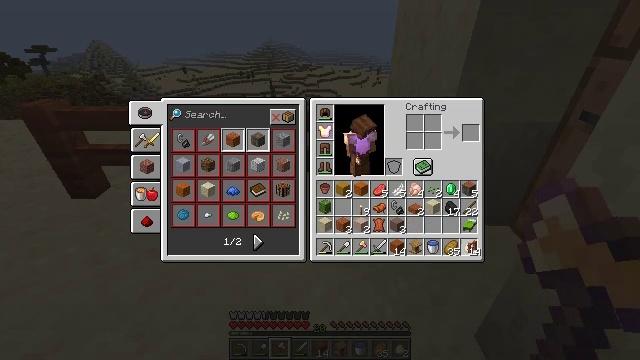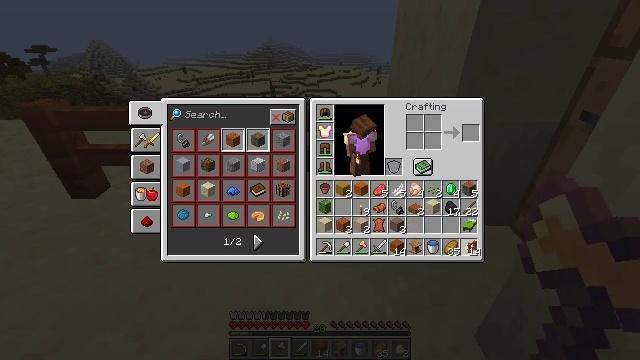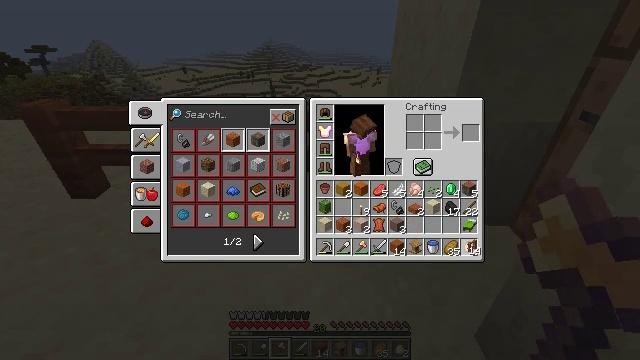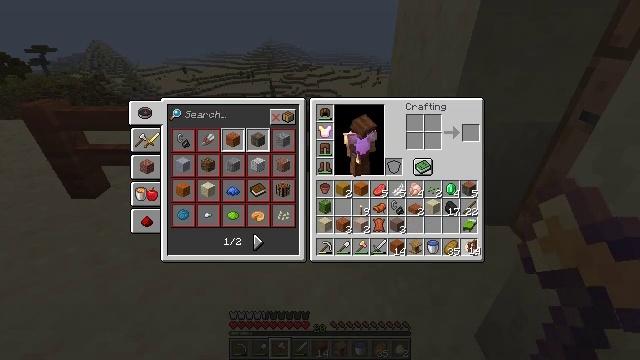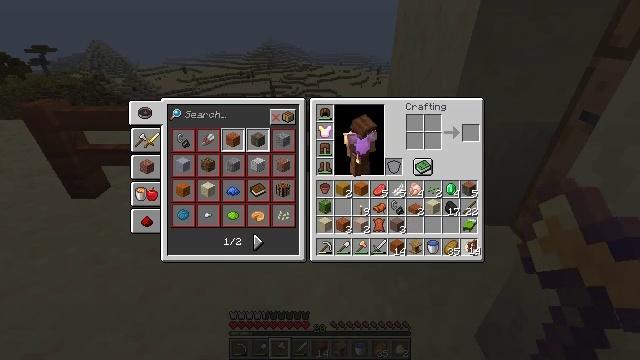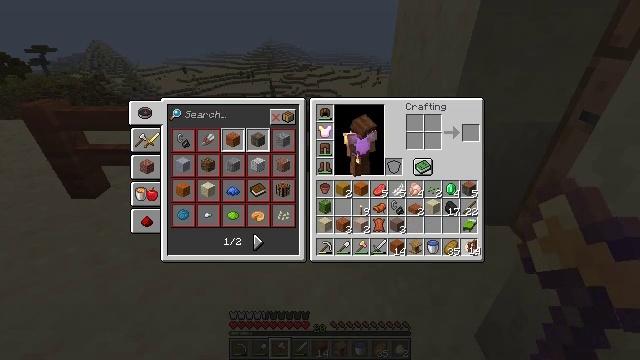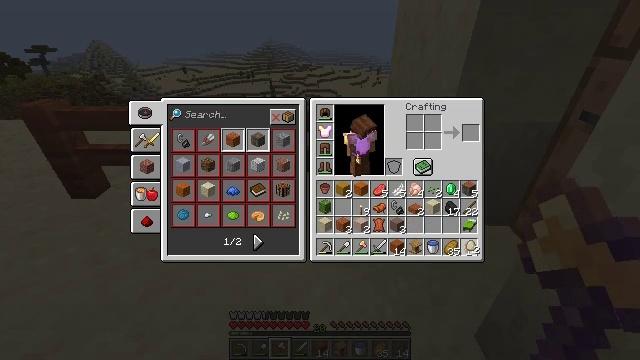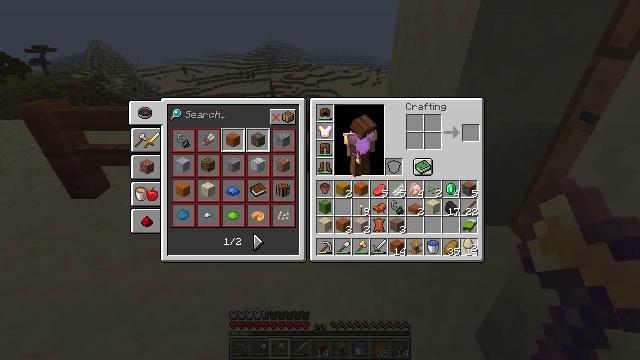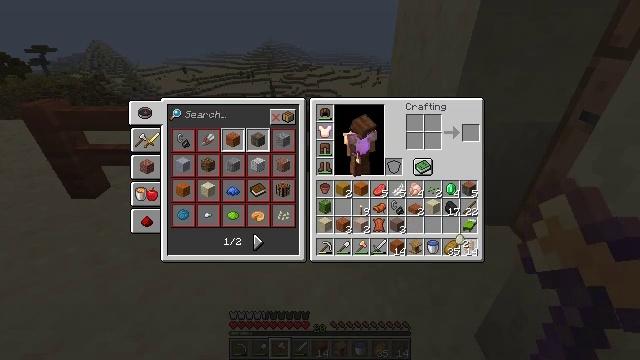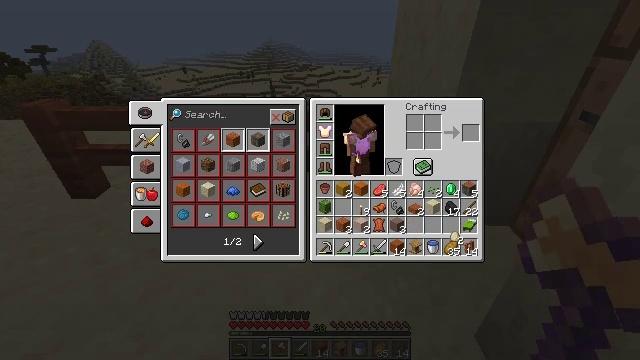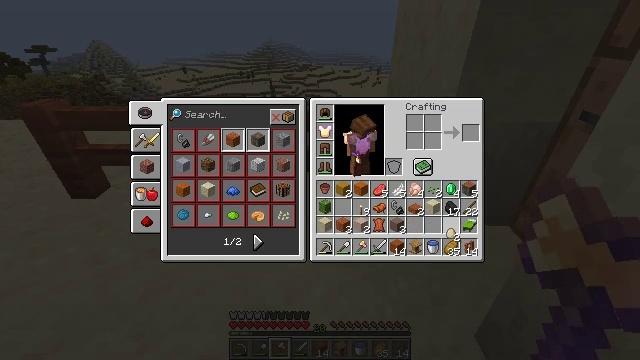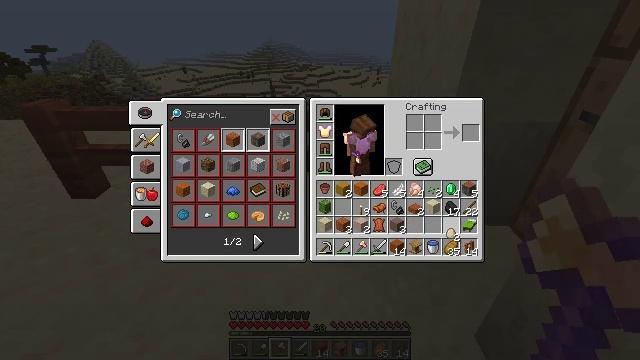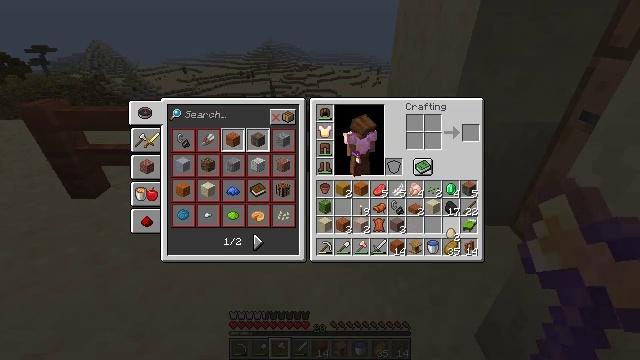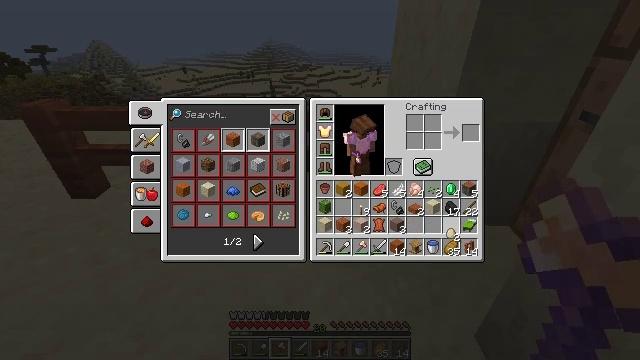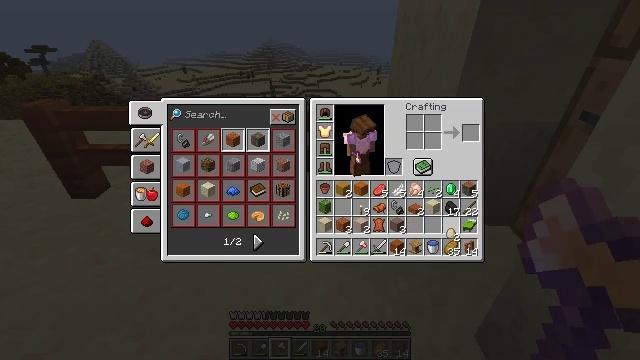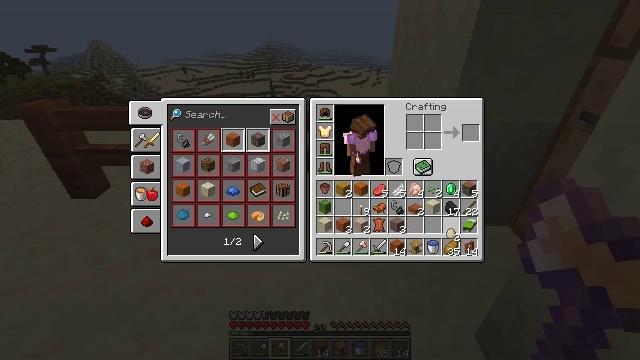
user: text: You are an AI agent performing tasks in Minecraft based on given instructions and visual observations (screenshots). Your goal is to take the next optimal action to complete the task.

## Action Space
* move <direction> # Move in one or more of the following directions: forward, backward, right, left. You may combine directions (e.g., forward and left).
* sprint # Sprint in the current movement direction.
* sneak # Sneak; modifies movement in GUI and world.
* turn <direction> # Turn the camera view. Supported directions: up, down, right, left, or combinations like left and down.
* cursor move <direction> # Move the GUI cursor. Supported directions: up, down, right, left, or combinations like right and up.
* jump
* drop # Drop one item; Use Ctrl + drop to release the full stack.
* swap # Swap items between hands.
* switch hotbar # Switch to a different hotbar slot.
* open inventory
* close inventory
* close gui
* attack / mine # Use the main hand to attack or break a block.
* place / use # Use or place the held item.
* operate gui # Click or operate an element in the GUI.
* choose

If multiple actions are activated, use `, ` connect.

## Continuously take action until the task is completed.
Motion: motion action
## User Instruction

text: Attack the acacia fence to break it.
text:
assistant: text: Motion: no_op
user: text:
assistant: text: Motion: no_op
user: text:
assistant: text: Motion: operate gui
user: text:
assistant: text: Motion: operate gui
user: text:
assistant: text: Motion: operate gui
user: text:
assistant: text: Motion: no_op
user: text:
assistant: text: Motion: no_op
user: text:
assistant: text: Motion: cursor move left
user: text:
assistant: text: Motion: no_op
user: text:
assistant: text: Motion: no_op
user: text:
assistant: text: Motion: no_op
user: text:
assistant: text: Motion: no_op
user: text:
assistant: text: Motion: no_op
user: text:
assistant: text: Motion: no_op
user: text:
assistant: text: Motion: no_op
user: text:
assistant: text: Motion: operate gui
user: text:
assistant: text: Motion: operate gui
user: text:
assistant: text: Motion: operate gui
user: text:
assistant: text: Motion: no_op
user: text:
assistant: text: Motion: no_op
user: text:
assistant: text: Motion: no_op
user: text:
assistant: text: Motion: no_op
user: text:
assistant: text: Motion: no_op
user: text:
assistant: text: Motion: no_op
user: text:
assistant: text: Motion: no_op
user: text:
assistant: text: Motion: no_op
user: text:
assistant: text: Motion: no_op
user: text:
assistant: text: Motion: no_op
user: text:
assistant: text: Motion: turn left
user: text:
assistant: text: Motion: turn left